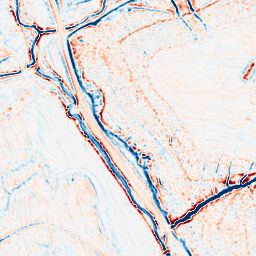
Category: edge_preserving
Decomposition family: bilateral
Decomposition parameters: d: 9
sigma_color: 150
sigma_space: 100
Upsampling method: linear_exact
Upsampling parameters: scale: 2
Upsampling scale: 2